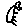
Label: bird